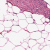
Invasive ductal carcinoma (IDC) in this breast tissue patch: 0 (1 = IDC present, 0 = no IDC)